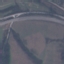
Land use / land cover: Highway